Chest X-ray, PA view. Patient: 42 years old, sex M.
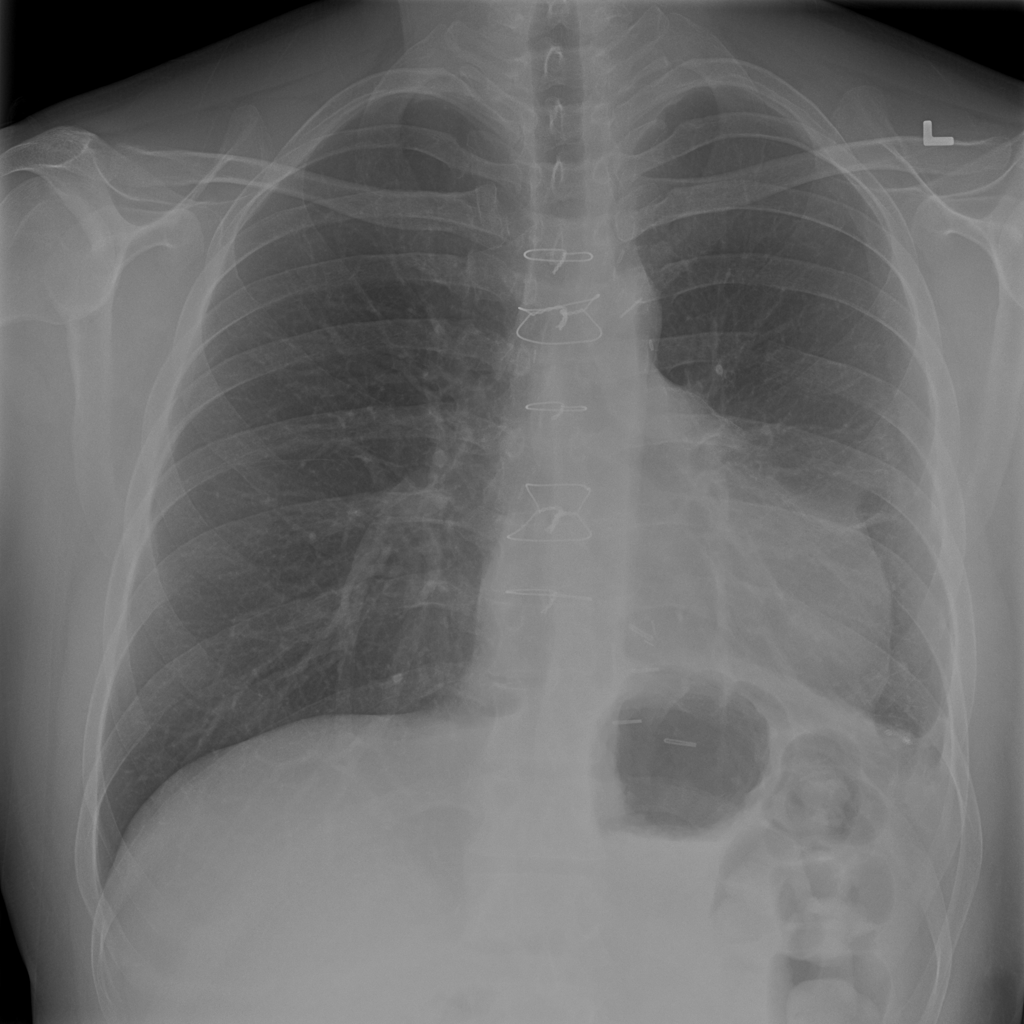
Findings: Atelectasis